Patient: sex M, age 32
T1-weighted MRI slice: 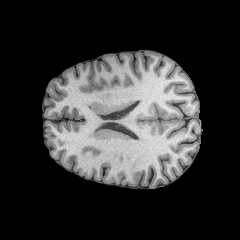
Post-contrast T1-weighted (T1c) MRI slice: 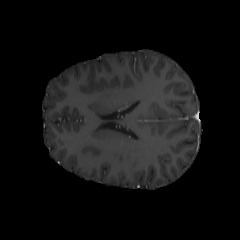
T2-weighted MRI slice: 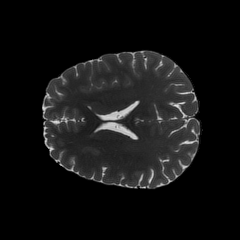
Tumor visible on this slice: no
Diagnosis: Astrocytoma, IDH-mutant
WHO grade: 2